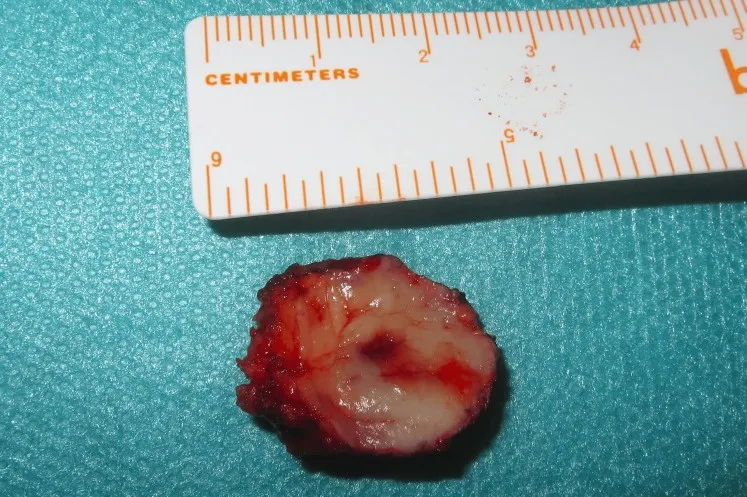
Post-excision view of the palatal mass.
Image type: medical_photograph (other_medical_photograph)